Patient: sex F, age 71
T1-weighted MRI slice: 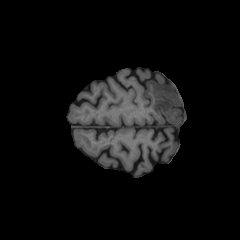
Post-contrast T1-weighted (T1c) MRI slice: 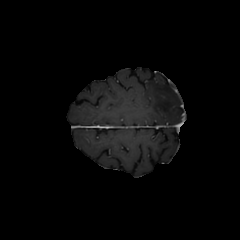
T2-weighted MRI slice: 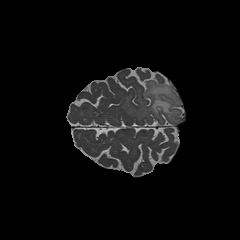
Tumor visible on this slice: yes
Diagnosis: Astrocytoma, IDH-mutant
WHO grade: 2